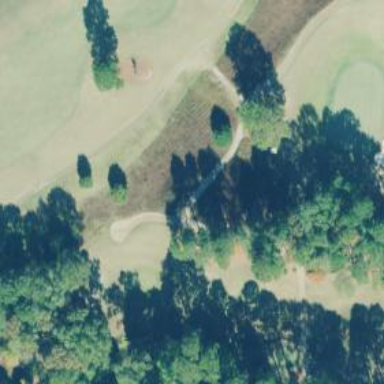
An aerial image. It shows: Pathway for golfing.